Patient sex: M
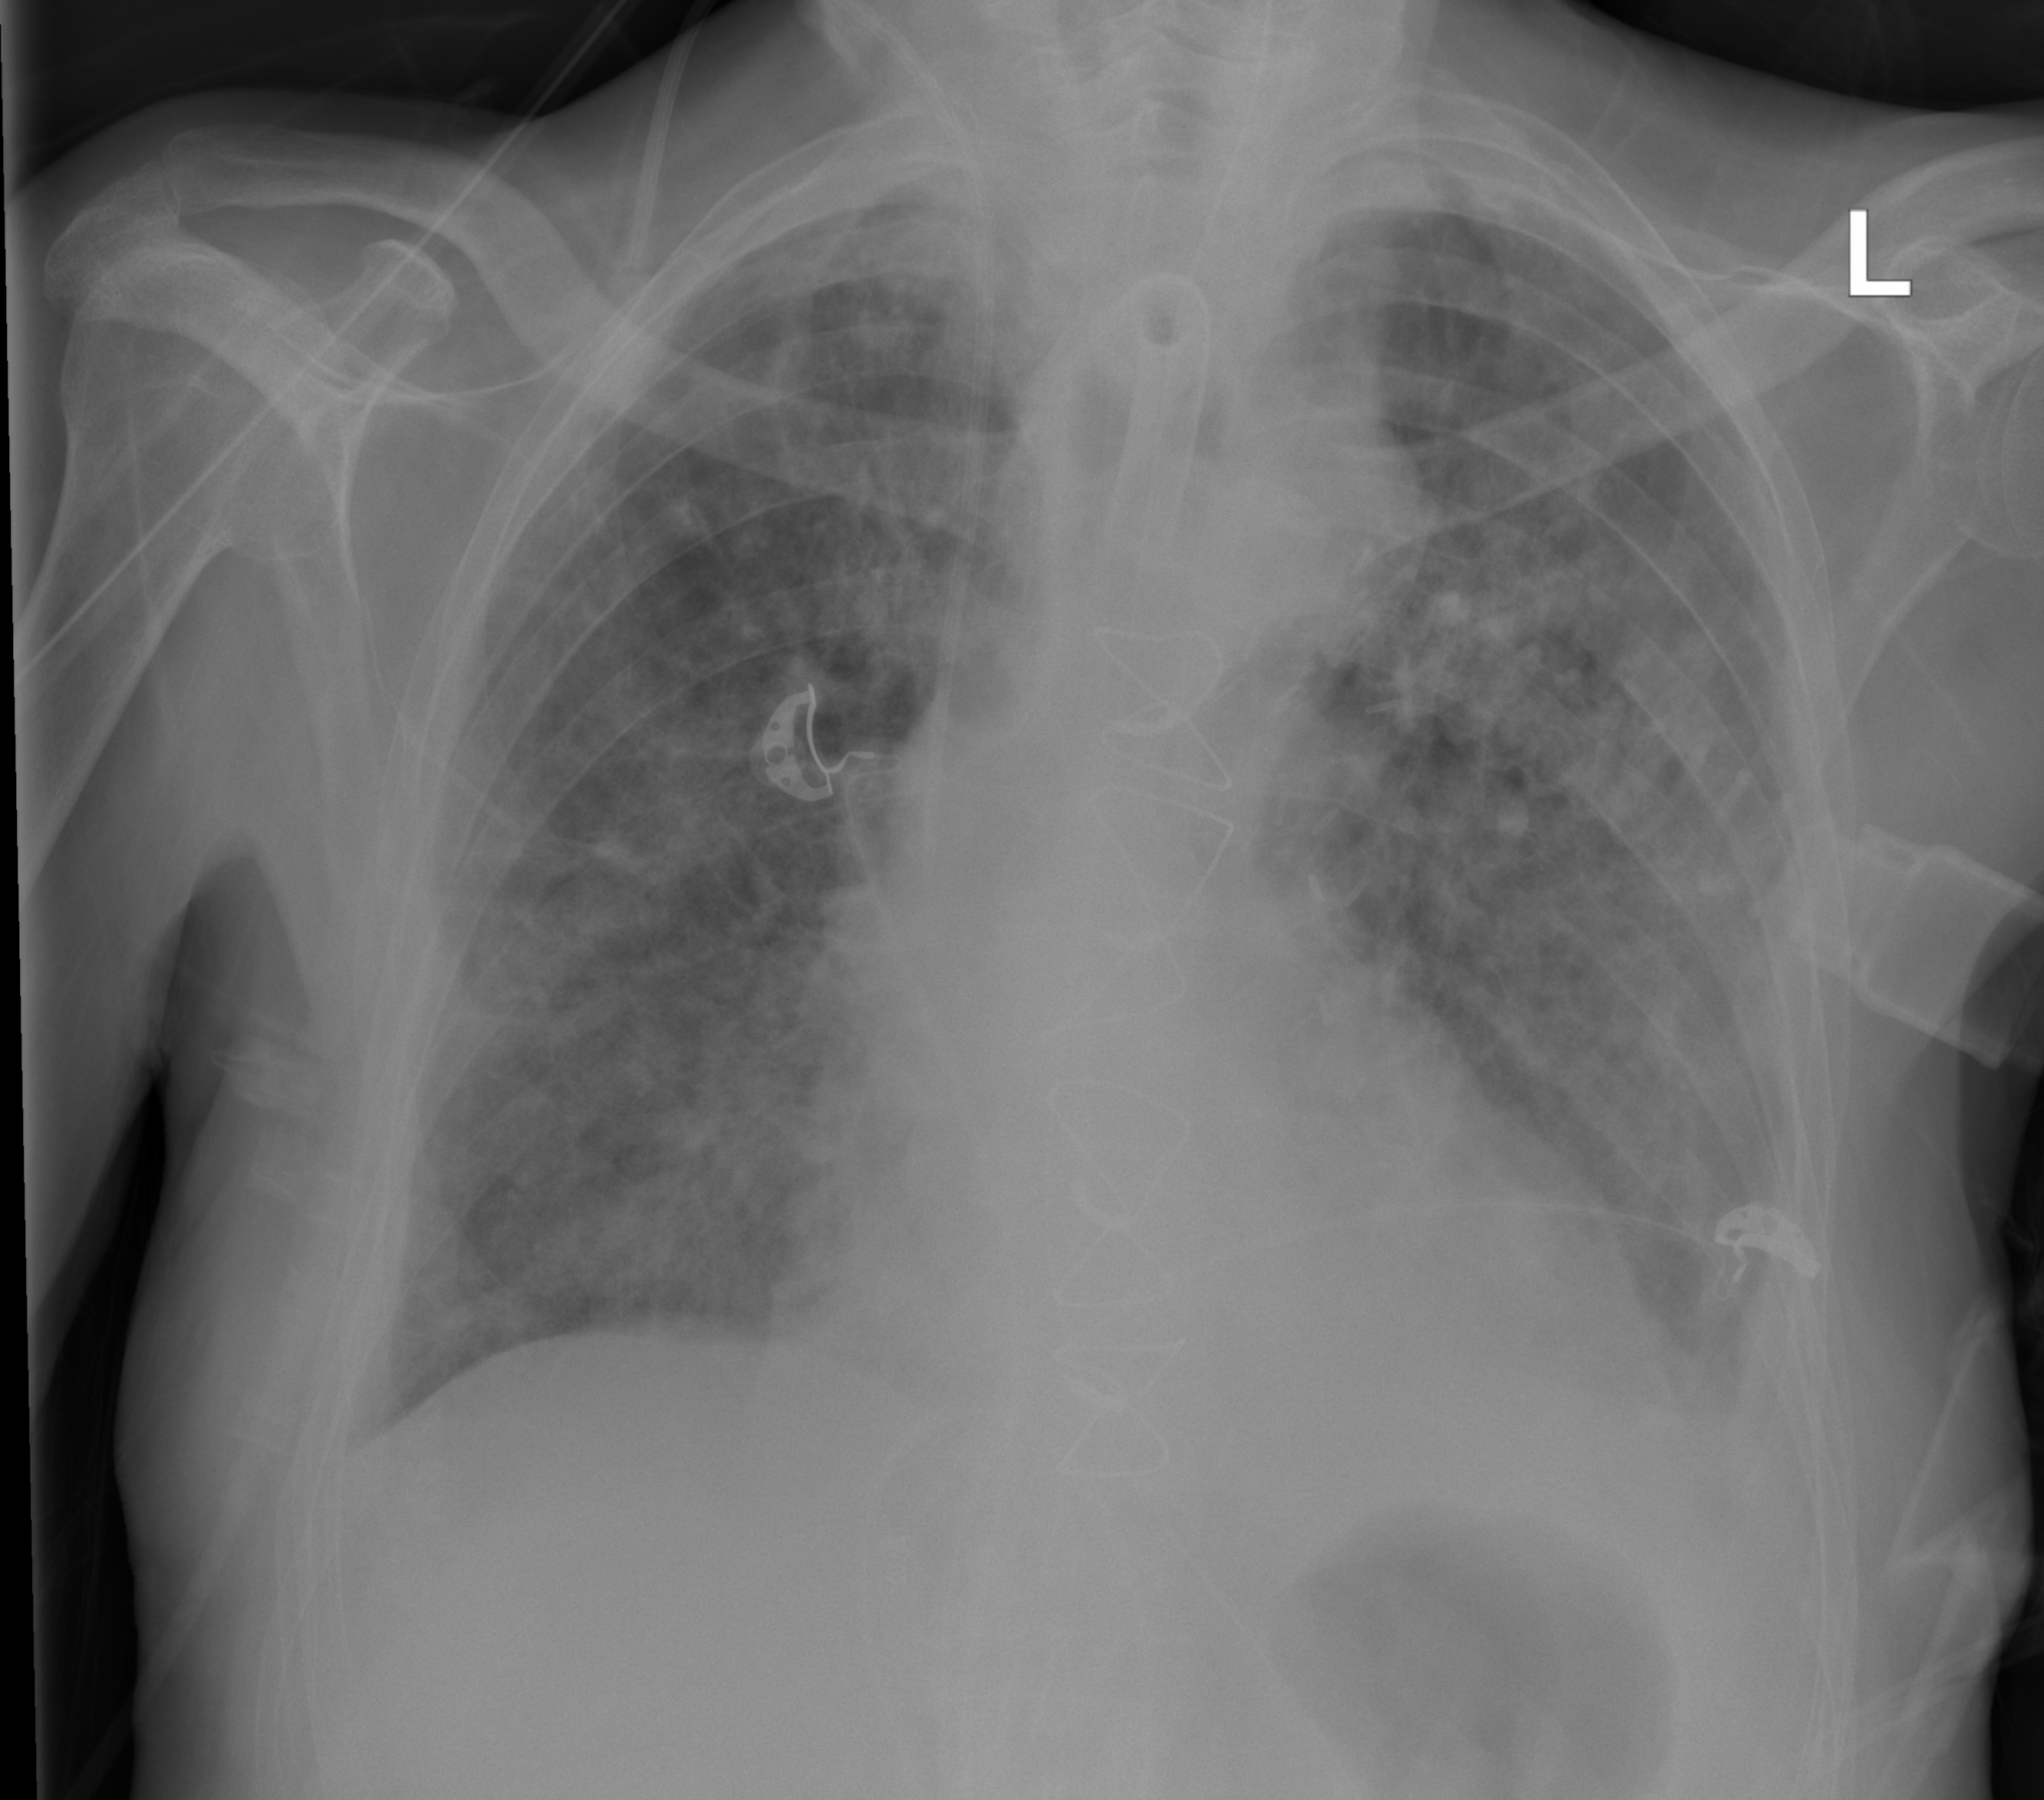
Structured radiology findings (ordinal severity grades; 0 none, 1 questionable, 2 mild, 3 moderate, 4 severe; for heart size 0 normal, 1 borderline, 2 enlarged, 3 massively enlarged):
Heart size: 2
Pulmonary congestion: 2
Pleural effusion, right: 0
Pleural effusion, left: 2
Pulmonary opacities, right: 3
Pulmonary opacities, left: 3
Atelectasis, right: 0
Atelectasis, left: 0